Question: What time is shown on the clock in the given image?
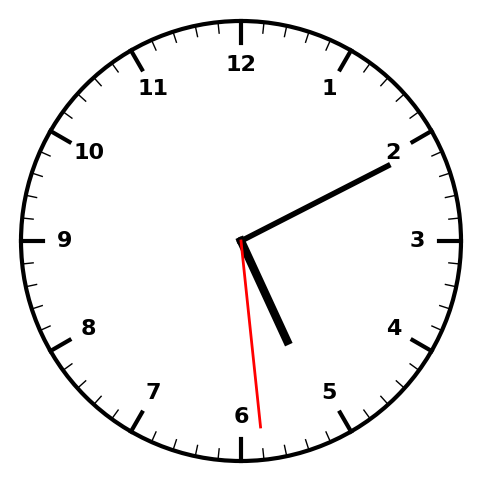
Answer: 05:10:29